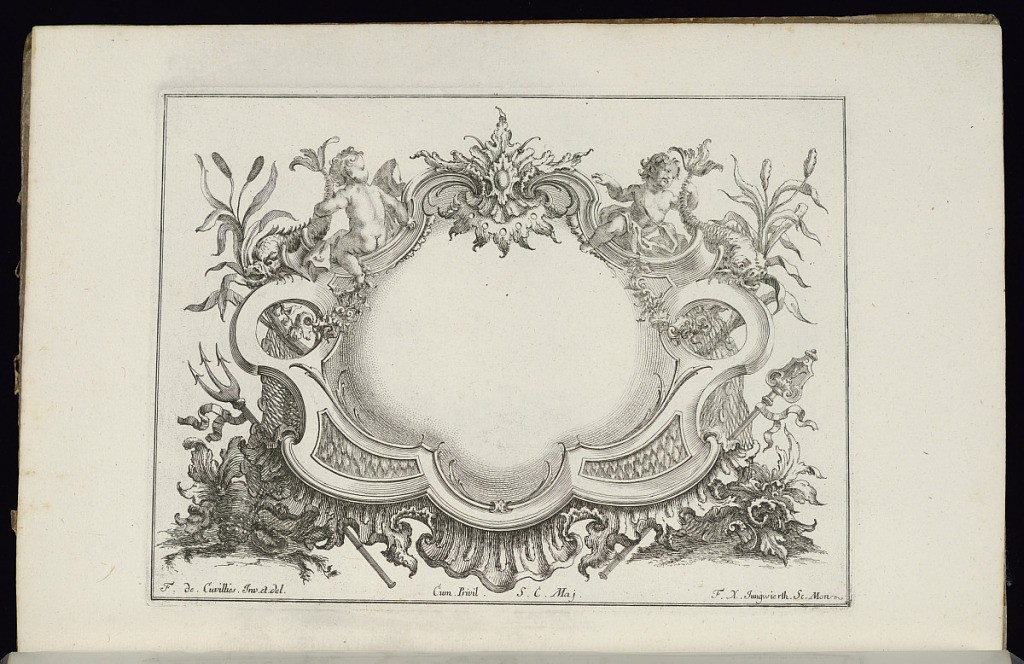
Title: Cartouche with Putti and Dolphins
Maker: François de Cuvilliés the Elder, Belgian, 1695 - 1768
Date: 1738
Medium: Etching and engraving on paper
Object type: Bound print
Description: Blank symmetrical oblong rocaille cartouche topped with two putti holding the tails of dolphins. Vegetation at sides, a triton at lower left.